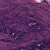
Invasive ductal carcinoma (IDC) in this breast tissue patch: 0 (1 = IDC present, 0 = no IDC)